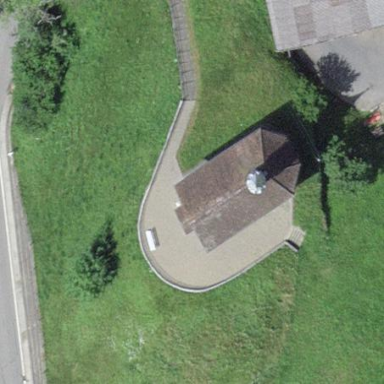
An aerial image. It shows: Chapel building.